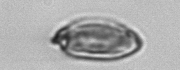
Label: Katodinium_or_Torodinium